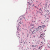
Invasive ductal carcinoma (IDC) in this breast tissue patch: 0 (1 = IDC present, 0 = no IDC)